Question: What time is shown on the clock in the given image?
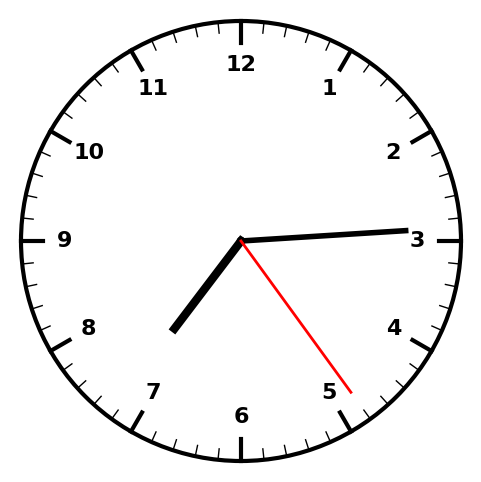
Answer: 07:14:24